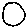
Label: circle